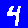
Digit: 4